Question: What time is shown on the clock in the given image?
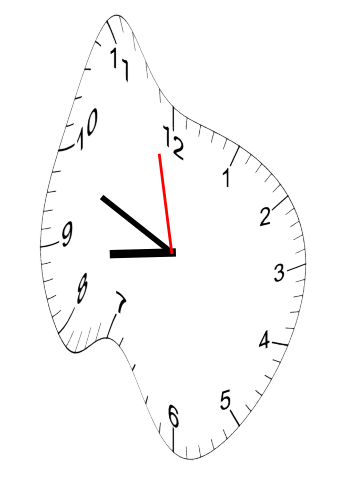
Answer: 08:48:58